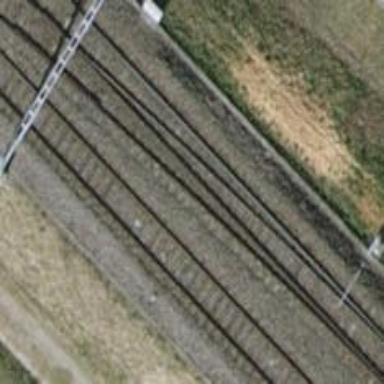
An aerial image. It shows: Rail siding with electrified contact lines.